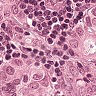
Metastatic tissue present: yes